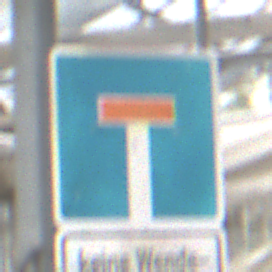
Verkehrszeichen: Sackgasse
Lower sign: HinweisGeaenderteVorfahrtVerkehrsfuehrungVerkehrsregelung3
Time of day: Midday
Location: Roofed (Special)
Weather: Overcast
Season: NotSpecified
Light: Natural